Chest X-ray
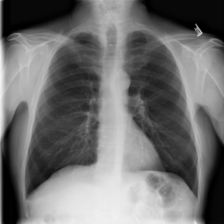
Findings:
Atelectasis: negative
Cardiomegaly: negative
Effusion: negative
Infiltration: negative
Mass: negative
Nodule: negative
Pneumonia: negative
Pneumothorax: negative
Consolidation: negative
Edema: negative
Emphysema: negative
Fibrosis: negative
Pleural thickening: negative
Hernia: negative